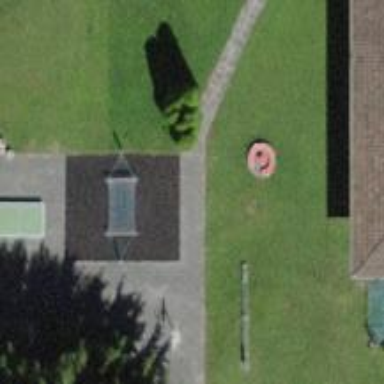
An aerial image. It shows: Playground area for leisure land.